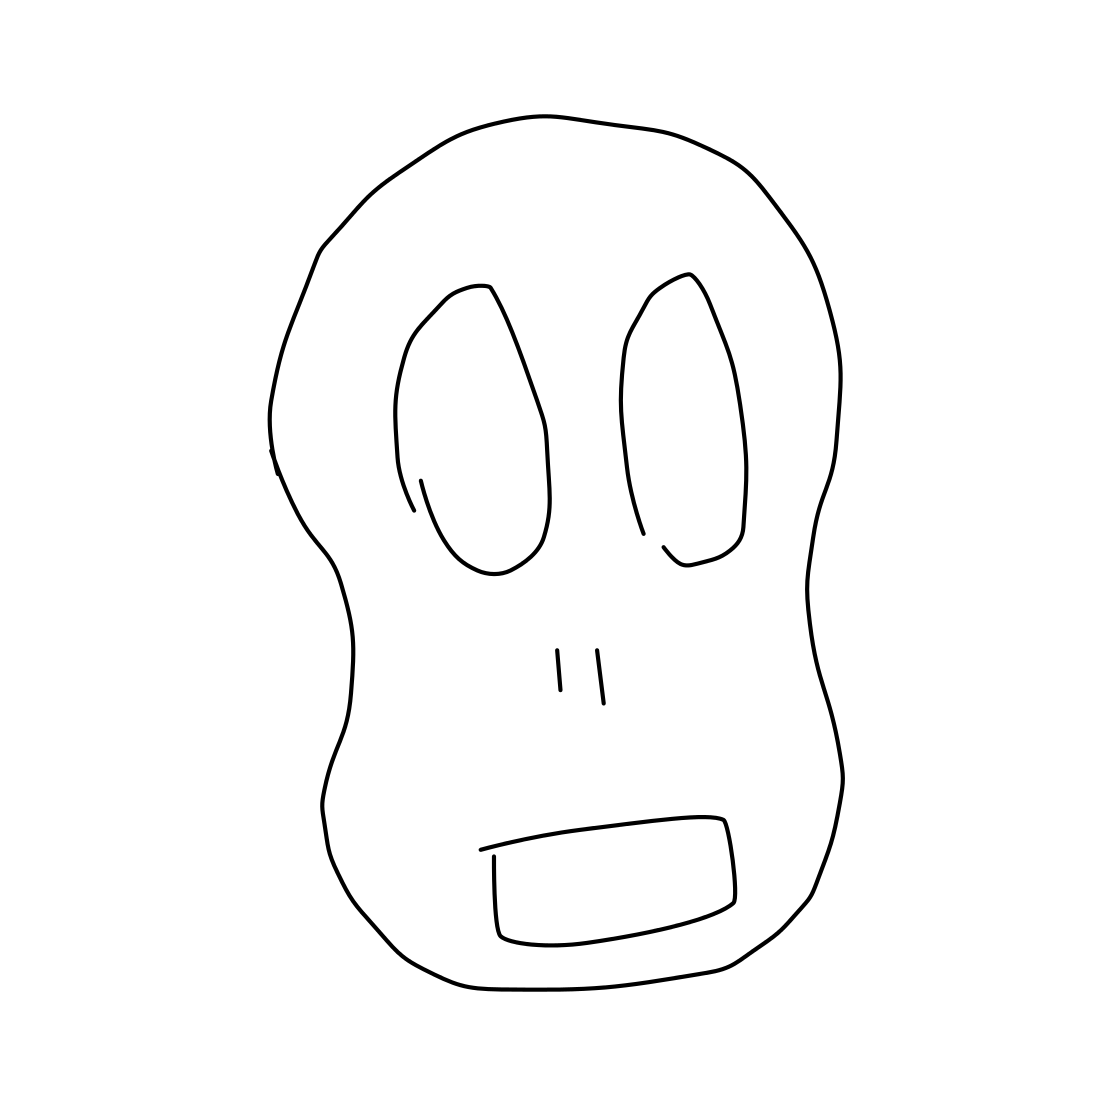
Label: skull